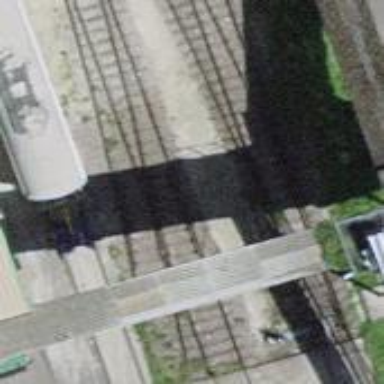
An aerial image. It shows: Railway crossing.